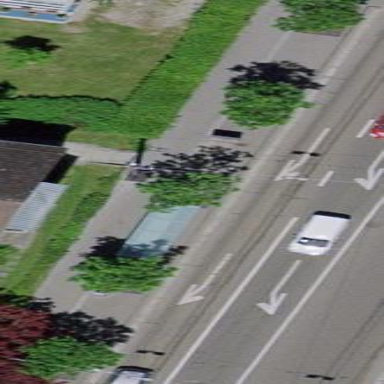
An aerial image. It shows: Asphalt platform for public transport with shelter.